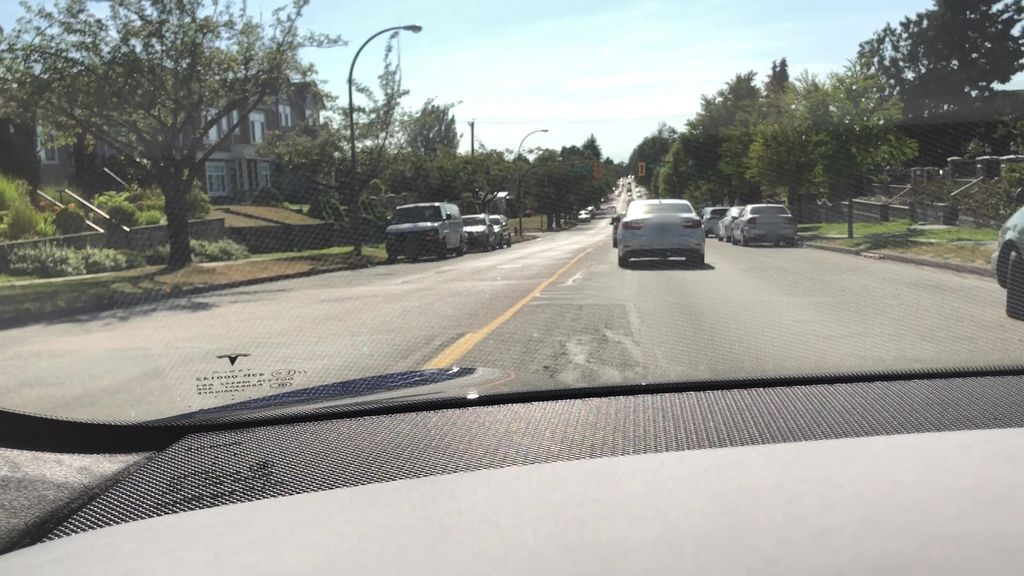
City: vancouver